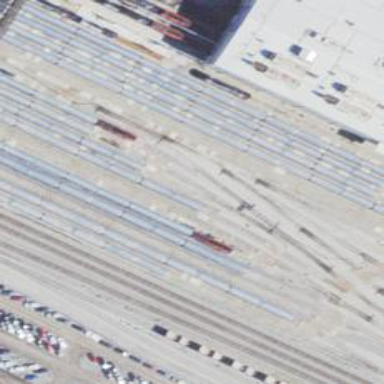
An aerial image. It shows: Railway yard in service.